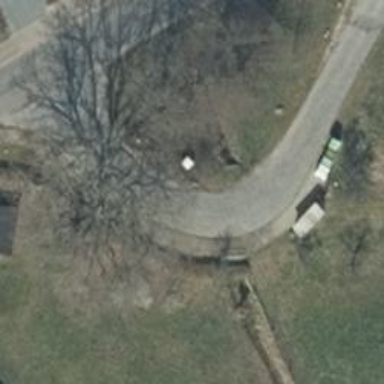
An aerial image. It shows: Alley classified as service road.